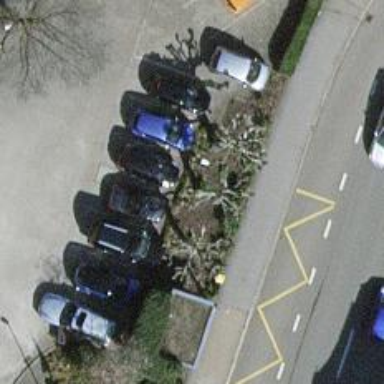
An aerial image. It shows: Cycle barrier.